Aerial crown-view tile of a tropical tree (Barro Colorado Island, Panama), acquired 20240611:
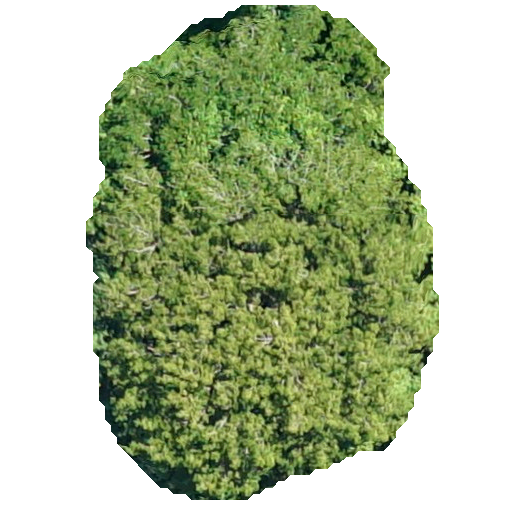
Species: Jupunba macradenia
GBIF accepted scientific name: Jupunba macradenia
Crown area: 214.524 m²